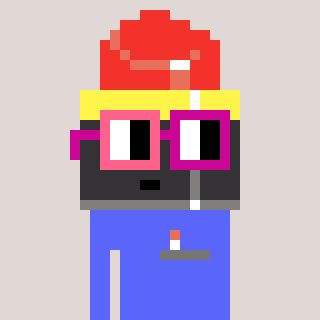
a pixel art character with square pink and red glasses, a lipstick-shaped head and a purple-colored body on a warm background